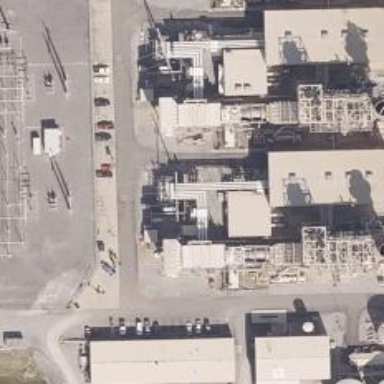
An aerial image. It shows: Gas turbine generator powered by gas.